Brain MRI, t1w sequence, axial 2D slice.
Patient: age 51, sex F, weight 95 kg, height 1.95 m
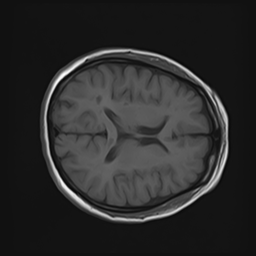